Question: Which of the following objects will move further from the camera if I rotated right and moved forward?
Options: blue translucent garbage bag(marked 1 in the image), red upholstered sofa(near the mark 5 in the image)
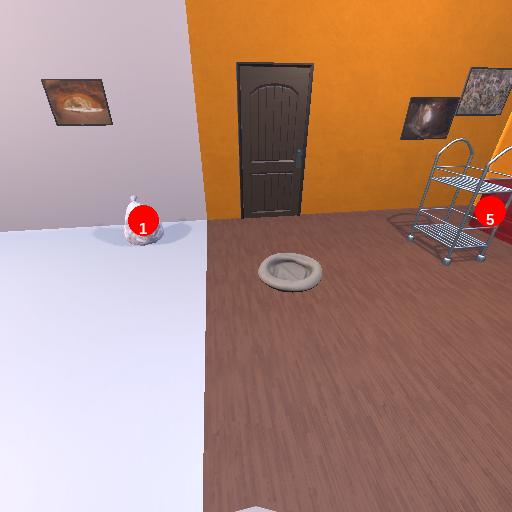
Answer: blue translucent garbage bag(marked 1 in the image)